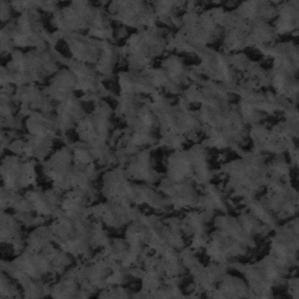
Label: frost